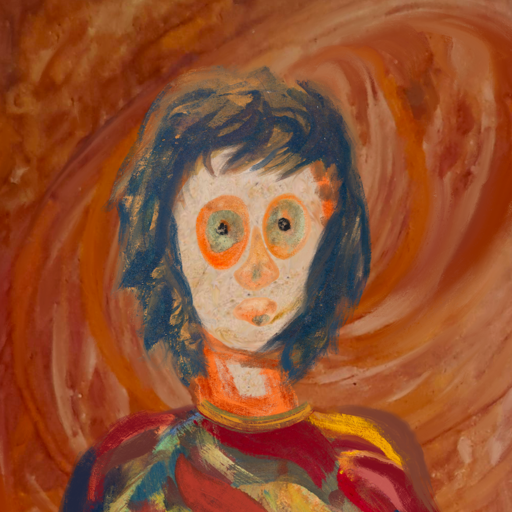
Background: Pious_Lady, Head And Neck Front: Rupkatha, Face Front: Childish, Bust: Mother_And_Son_Son, Hair Front: InTheSun, Head Accessory: Blank, Second Necklace: Blank, Necklace: Mother_And_Son_Son, Baby: Blank